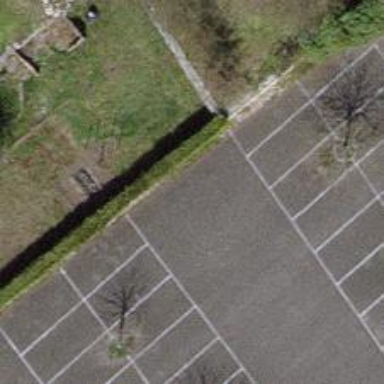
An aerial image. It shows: Road serving as parking aisle.